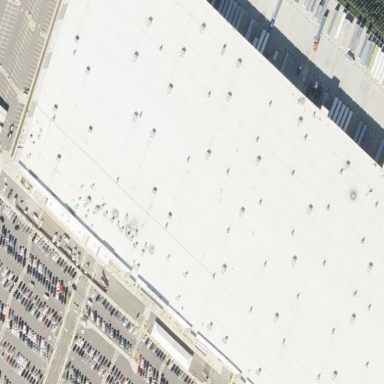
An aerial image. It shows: Warehouse building.